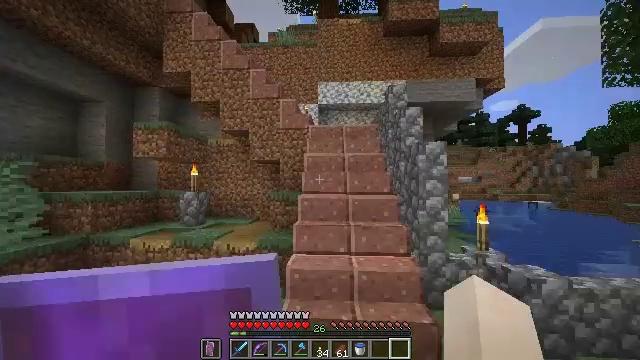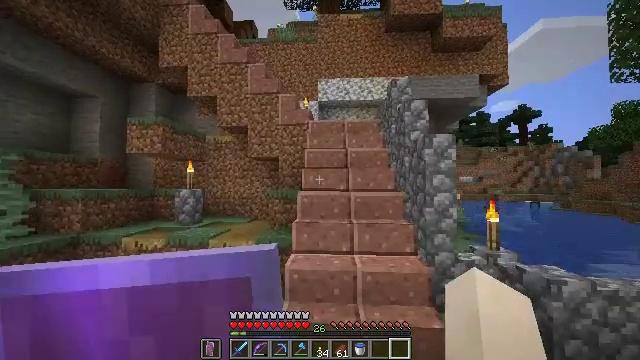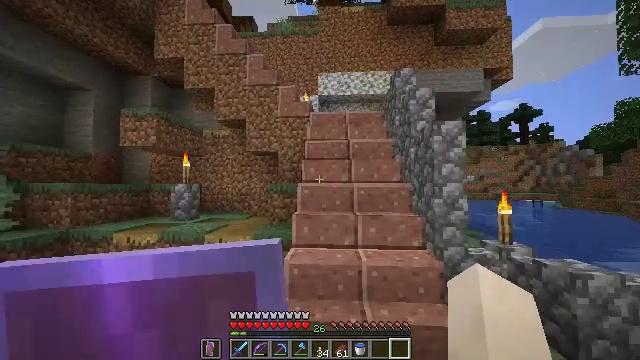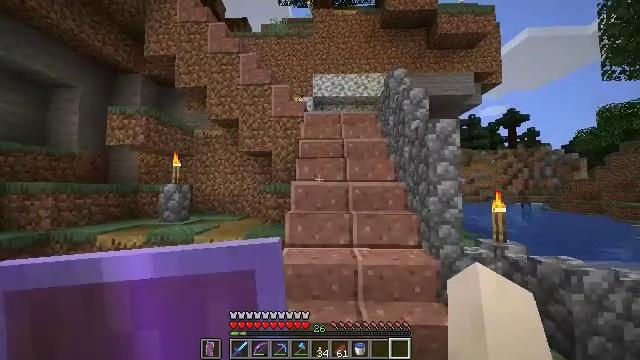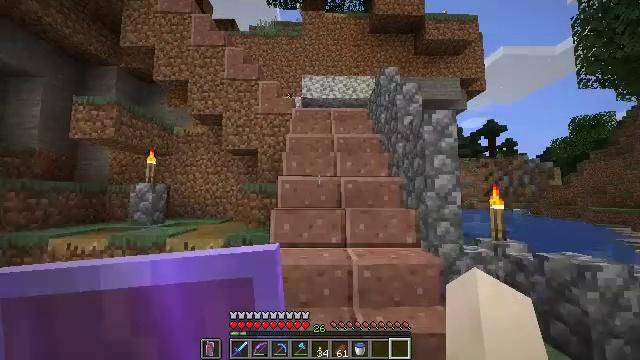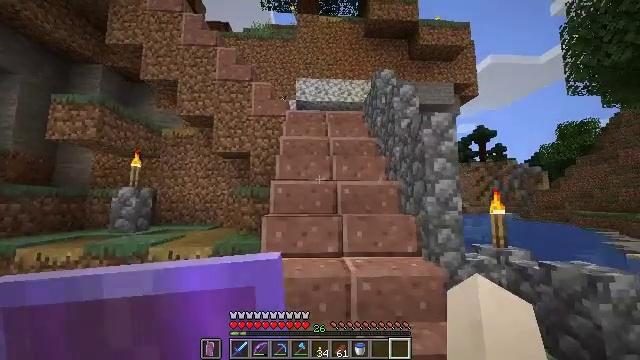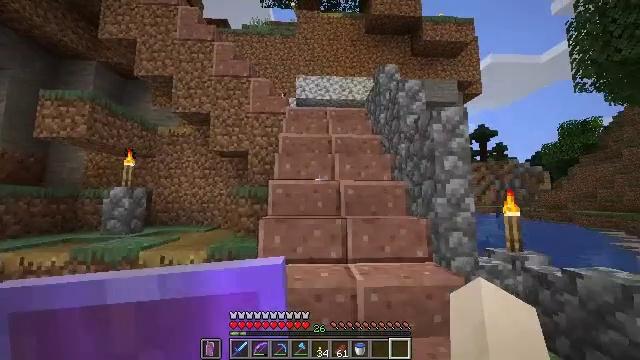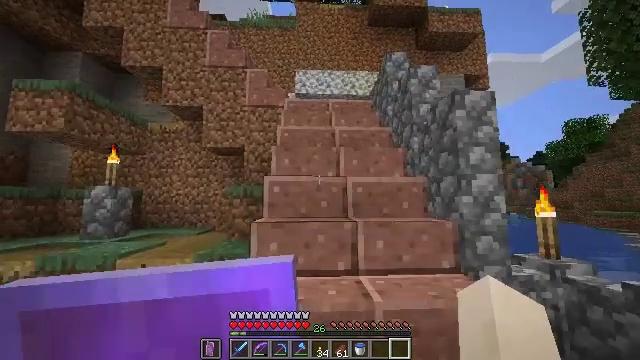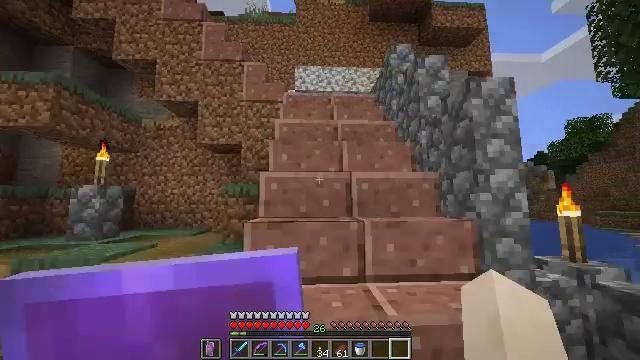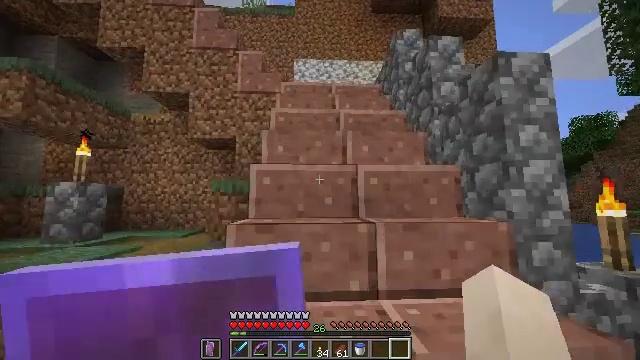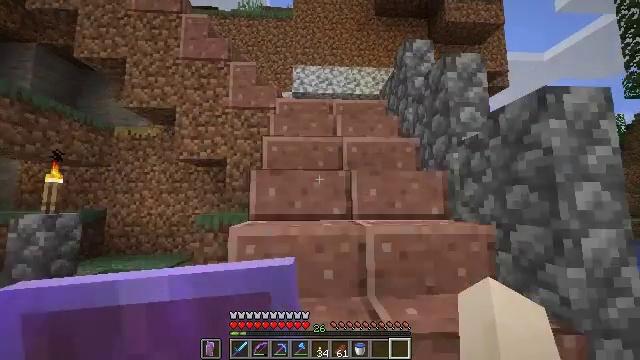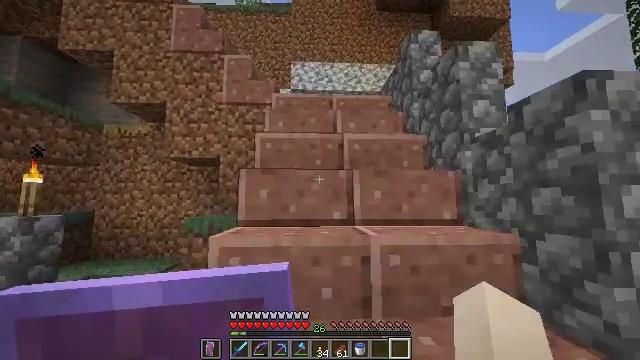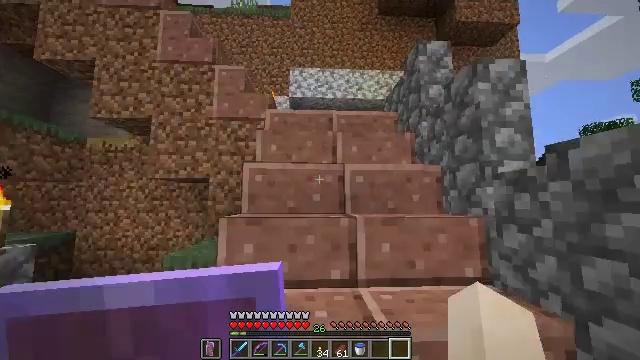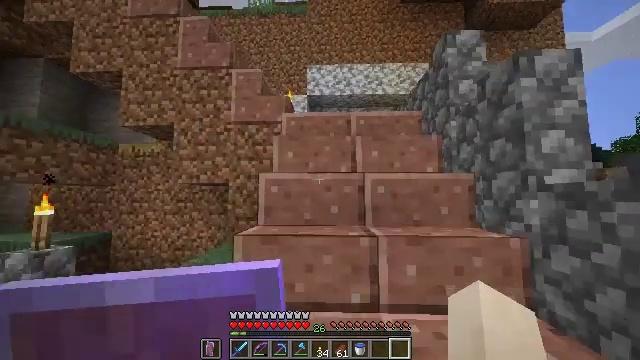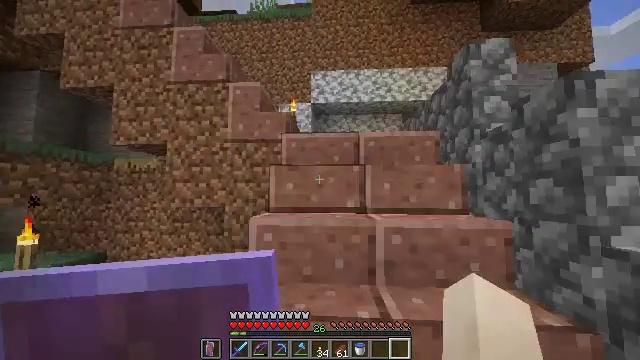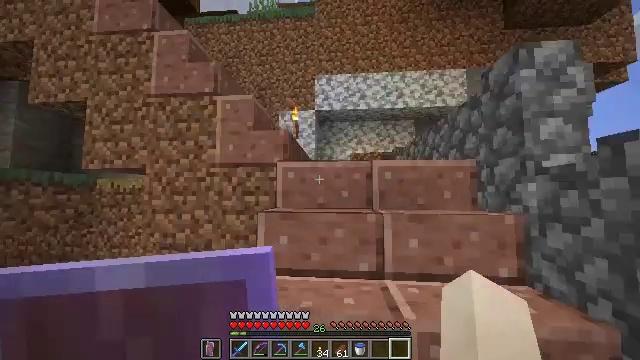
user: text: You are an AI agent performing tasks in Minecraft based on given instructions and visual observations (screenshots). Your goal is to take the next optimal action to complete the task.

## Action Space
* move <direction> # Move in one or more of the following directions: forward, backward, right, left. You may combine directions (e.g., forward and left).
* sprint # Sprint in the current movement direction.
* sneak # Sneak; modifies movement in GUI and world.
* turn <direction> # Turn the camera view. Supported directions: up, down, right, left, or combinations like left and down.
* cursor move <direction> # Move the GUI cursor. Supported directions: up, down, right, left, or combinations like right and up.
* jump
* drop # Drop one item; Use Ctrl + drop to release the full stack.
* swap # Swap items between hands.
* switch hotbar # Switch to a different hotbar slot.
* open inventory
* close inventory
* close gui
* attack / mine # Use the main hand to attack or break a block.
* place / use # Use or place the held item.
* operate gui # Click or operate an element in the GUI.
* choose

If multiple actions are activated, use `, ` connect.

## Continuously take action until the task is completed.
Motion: motion action
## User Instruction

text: Harvest grass block to clear the area.
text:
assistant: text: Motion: move forward
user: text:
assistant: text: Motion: move forward
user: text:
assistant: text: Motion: move forward, turn right
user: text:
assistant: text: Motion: move forward, sprint, turn right and up
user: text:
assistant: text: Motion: move forward, sprint, turn right and up
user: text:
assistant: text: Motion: move forward, sprint
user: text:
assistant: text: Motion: move forward
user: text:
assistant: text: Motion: move forward
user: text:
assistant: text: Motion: move forward
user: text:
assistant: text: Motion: move forward
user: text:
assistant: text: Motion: move forward
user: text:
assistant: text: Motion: move forward
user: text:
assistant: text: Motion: move forward, turn left and down
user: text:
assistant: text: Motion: move forward, turn left
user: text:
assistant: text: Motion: move forward, turn left
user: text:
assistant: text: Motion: move forward, turn left
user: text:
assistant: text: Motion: move forward
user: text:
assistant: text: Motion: move forward
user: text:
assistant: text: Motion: move forward
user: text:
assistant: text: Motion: move forward
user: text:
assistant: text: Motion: move forward
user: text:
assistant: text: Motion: move forward
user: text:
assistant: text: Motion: move forward, turn left
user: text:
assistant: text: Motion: move forward, turn left and down
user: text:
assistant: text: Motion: move forward, turn left
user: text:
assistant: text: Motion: move forward, turn left
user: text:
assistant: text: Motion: move forward, turn left
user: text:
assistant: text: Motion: move forward
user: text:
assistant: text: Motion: move forward
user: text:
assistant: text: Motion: move forward